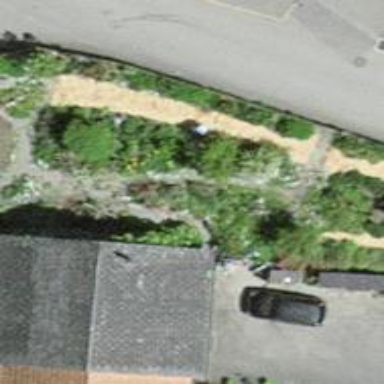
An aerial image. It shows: Garden that is leisure land.